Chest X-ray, PA view. Patient: 56 years old, sex F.
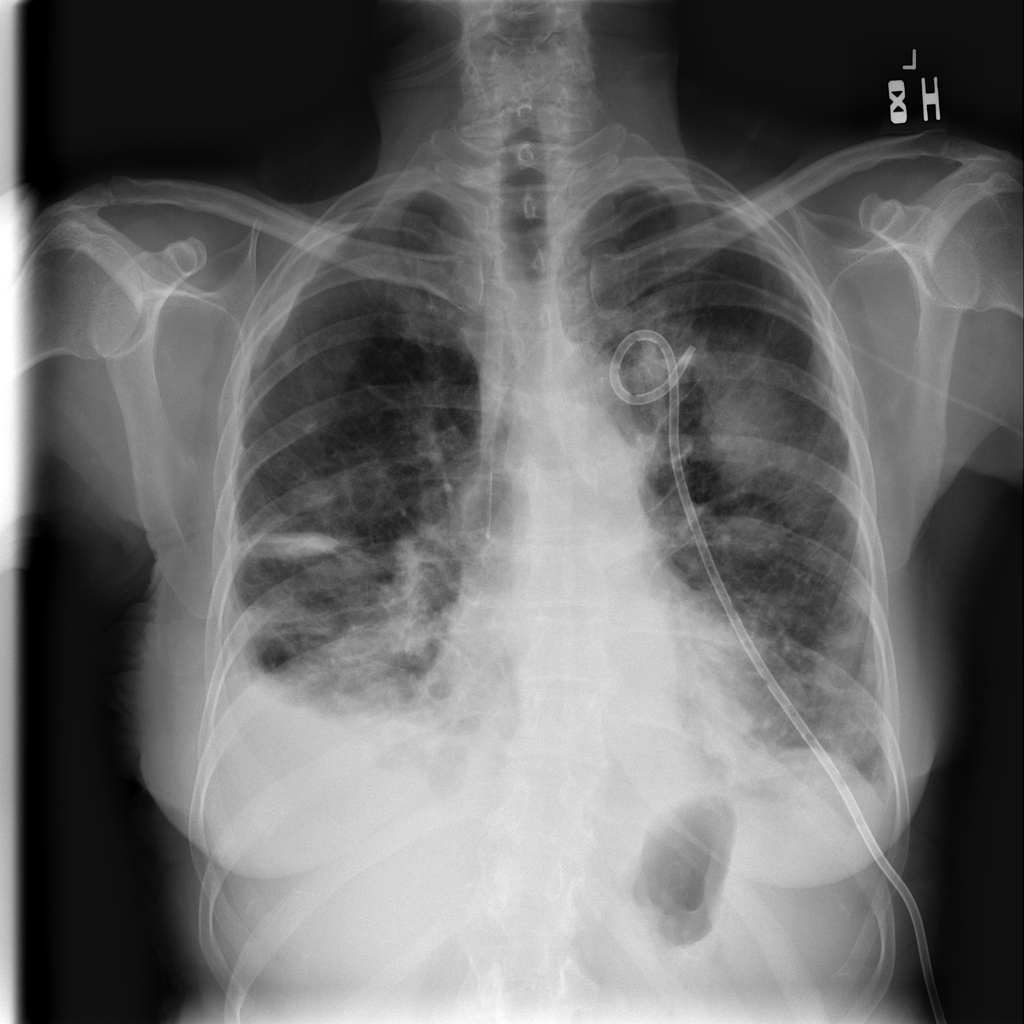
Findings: No Finding